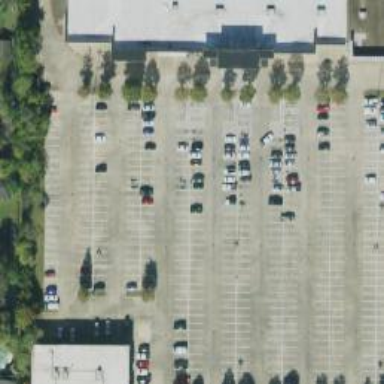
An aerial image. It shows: Parking space.